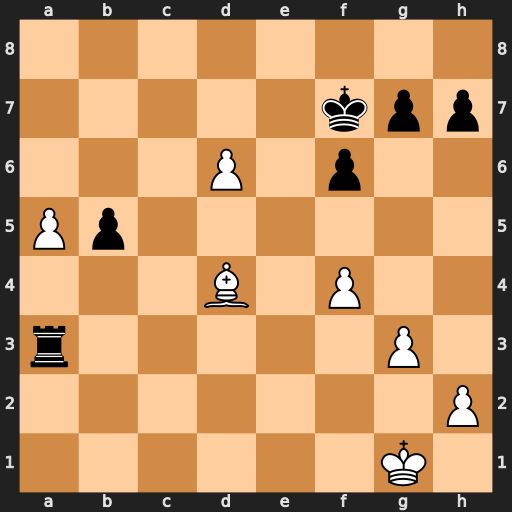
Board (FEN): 8/5kpp/3P1p2/Pp6/3B1P2/r5P1/7P/6K1
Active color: w
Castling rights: -
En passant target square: -
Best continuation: d7 Ke7 Bc5+ Kd8 Bxa3